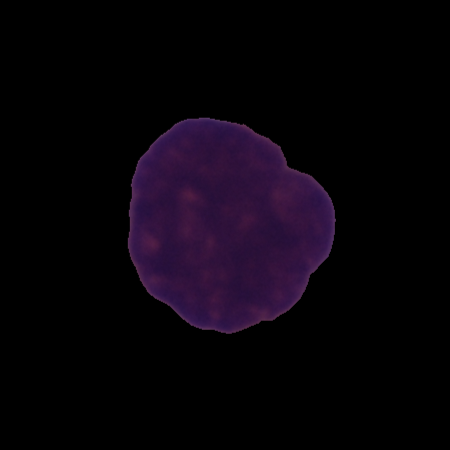
Label: cancer